Question: I have the following data:
'''
df <- structure(list(TPR = c(0.02, 0.04, 0.06, 0.08, 0.1, 0.12, 0.14,
0.16, 0.18, 0.2, 0.22, 0.24, 0.26, 0.28, 0.3, 0.32, 0.34, 0.36,
0.38, 0.4, 0.42, 0.44, 0.46, 0.48, 0.5, 0.52, 0.54, 0.56, 0.58,
0.6, 0.62, 0.64, 0.64, 0.64, 0.66, 0.68, 0.7, 0.72, 0.74, 0.76,
0.78, 0.8, 0.8, 0.82, 0.82, 0.84, 0.84, 0.84, 0.86, 0.86, 0.86,
0.86, 0.88, 0.88, 0.9, 0.92, 0.92, 0.92, 0.92, 0.94, 0.94, 0.96,
0.96, 0.96, 0.96, 0.96, 0.96, 0.98, 0.98, 0.98, 0.98, 0.98, 0.98,
0.98, 0.98, 0.98, 0.98, 0.98, 1, 1, 1, 1, 1, 1, 1, 1, 1, 1, 1,
1, 1, 1, 1, 1, 1, 1, 1, 1, 1, 1, 0.02, 0.04, 0.06, 0.08, 0.1,
0.12, 0.14, 0.16, 0.18, 0.2, 0.22, 0.24, 0.24, 0.26, 0.28, 0.3,
0.32, 0.34, 0.36, 0.38, 0.4, 0.42, 0.42, 0.42, 0.44, 0.46, 0.48,
0.5, 0.52, 0.54, 0.56, 0.58, 0.6, 0.6, 0.6, 0.6, 0.62, 0.62,
0.62, 0.64, 0.66, 0.66, 0.68, 0.68, 0.68, 0.7, 0.72, 0.74, 0.76,
0.78, 0.8, 0.8, 0.8, 0.82, 0.82, 0.84, 0.84, 0.84, 0.86, 0.86,
0.86, 0.86, 0.86, 0.88, 0.88, 0.88, 0.9, 0.9, 0.9, 0.9, 0.9,
0.9, 0.9, 0.92, 0.94, 0.96, 0.96, 0.96, 0.96, 0.96, 0.96, 0.96,
0.98, 0.98, 0.98, 0.98, 0.98, 0.98, 0.98, 0.98, 0.98, 1, 1, 1,
1, 1, 1, 1, 1, 1, 0.02, 0.04, 0.06, 0.08, 0.1, 0.1, 0.1, 0.12,
0.14, 0.16, 0.18, 0.2, 0.22, 0.24, 0.24, 0.26, 0.28, 0.28, 0.3,
0.32, 0.34, 0.36, 0.38, 0.4, 0.42, 0.42, 0.42, 0.42, 0.44, 0.44,
0.44, 0.46, 0.48, 0.48, 0.5, 0.52, 0.54, 0.56, 0.58, 0.58, 0.6,
0.62, 0.62, 0.62, 0.64, 0.66, 0.68, 0.68, 0.7, 0.72, 0.72, 0.72,
0.72, 0.74, 0.74, 0.74, 0.76, 0.76, 0.78, 0.78, 0.8, 0.82, 0.84,
0.84, 0.84, 0.86, 0.88, 0.88, 0.9, 0.9, 0.92, 0.92, 0.92, 0.92,
0.92, 0.92, 0.92, 0.92, 0.94, 0.94, 0.96, 0.96, 0.96, 0.96, 0.98,
0.98, 0.98, 0.98, 0.98, 0.98, 0.98, 0.98, 0.98, 0.98, 0.98, 0.98,
1, 1, 1, 1, 0.02, 0.04, 0.06, 0.06, 0.06, 0.08, 0.08, 0.1, 0.12,
0.14, 0.16, 0.16, 0.18, 0.2, 0.22, 0.24, 0.26, 0.28, 0.28, 0.3,
0.32, 0.32, 0.34, 0.34, 0.36, 0.38, 0.4, 0.42, 0.42, 0.44, 0.46,
0.46, 0.46, 0.48, 0.48, 0.5, 0.52, 0.54, 0.56, 0.56, 0.58, 0.6,
0.62, 0.64, 0.64, 0.64, 0.64, 0.64, 0.66, 0.68, 0.68, 0.7, 0.7,
0.7, 0.7, 0.7, 0.72, 0.74, 0.76, 0.76, 0.78, 0.78, 0.78, 0.8,
0.8, 0.82, 0.82, 0.84, 0.86, 0.86, 0.86, 0.86, 0.88, 0.9, 0.92,
0.92, 0.92, 0.92, 0.92, 0.92, 0.92, 0.92, 0.92, 0.94, 0.94, 0.94,
0.94, 0.94, 0.94, 0.96, 0.98, 0.98, 0.98, 0.98, 1, 1, 1, 1, 1,
1), FPR = c(0, 0, 0, 0, 0, 0, 0, 0, 0, 0, 0, 0, 0, 0, 0, 0, 0,
0, 0, 0, 0, 0, 0, 0, 0, 0, 0, 0, 0, 0, 0, 0, 0.02, 0.04, 0.04,
0.04, 0.04, 0.04, 0.04, 0.04, 0.04, 0.04, 0.06, 0.06, 0.08, 0.08,
0.1, 0.12, 0.12, 0.14, 0.16, 0.18, 0.18, 0.2, 0.2, 0.2, 0.22,
0.24, 0.26, 0.26, 0.28, 0.28, 0.3, 0.32, 0.34, 0.36, 0.38, 0.38,
0.4, 0.42, 0.44, 0.46, 0.48, 0.5, 0.52, 0.54, 0.56, 0.58, 0.58,
0.6, 0.62, 0.64, 0.66, 0.68, 0.7, 0.72, 0.74, 0.76, 0.78, 0.8,
0.82, 0.84, 0.86, 0.88, 0.9, 0.92, 0.94, 0.96, 0.98, 1, 0, 0,
0, 0, 0, 0, 0, 0, 0, 0, 0, 0, 0.02, 0.02, 0.02, 0.02, 0.02, 0.02,
0.02, 0.02, 0.02, 0.02, 0.04, 0.06, 0.06, 0.06, 0.06, 0.06, 0.06,
0.06, 0.06, 0.06, 0.06, 0.08, 0.1, 0.12, 0.12, 0.14, 0.16, 0.16,
0.16, 0.18, 0.18, 0.2, 0.22, 0.22, 0.22, 0.22, 0.22, 0.22, 0.22,
0.24, 0.26, 0.26, 0.28, 0.28, 0.3, 0.32, 0.32, 0.34, 0.36, 0.38,
0.4, 0.4, 0.42, 0.44, 0.44, 0.46, 0.48, 0.5, 0.52, 0.54, 0.56,
0.56, 0.56, 0.56, 0.58, 0.6, 0.62, 0.64, 0.66, 0.68, 0.68, 0.7,
0.72, 0.74, 0.76, 0.78, 0.8, 0.82, 0.84, 0.84, 0.86, 0.88, 0.9,
0.92, 0.94, 0.96, 0.98, 1, 0, 0, 0, 0, 0, 0.02, 0.04, 0.04, 0.04,
0.04, 0.04, 0.04, 0.04, 0.04, 0.06, 0.06, 0.06, 0.08, 0.08, 0.08,
0.08, 0.08, 0.08, 0.08, 0.08, 0.1, 0.12, 0.14, 0.14, 0.16, 0.18,
0.18, 0.18, 0.2, 0.2, 0.2, 0.2, 0.2, 0.2, 0.22, 0.22, 0.22, 0.24,
0.26, 0.26, 0.26, 0.26, 0.28, 0.28, 0.28, 0.3, 0.32, 0.34, 0.34,
0.36, 0.38, 0.38, 0.4, 0.4, 0.42, 0.42, 0.42, 0.42, 0.44, 0.46,
0.46, 0.46, 0.48, 0.48, 0.5, 0.5, 0.52, 0.54, 0.56, 0.58, 0.6,
0.62, 0.64, 0.64, 0.66, 0.66, 0.68, 0.7, 0.72, 0.72, 0.74, 0.76,
0.78, 0.8, 0.82, 0.84, 0.86, 0.88, 0.9, 0.92, 0.94, 0.94, 0.96,
0.98, 1, 0, 0, 0, 0.02, 0.04, 0.04, 0.06, 0.06, 0.06, 0.06, 0.06,
0.08, 0.08, 0.08, 0.08, 0.08, 0.08, 0.08, 0.1, 0.1, 0.1, 0.12,
0.12, 0.14, 0.14, 0.14, 0.14, 0.14, 0.16, 0.16, 0.16, 0.18, 0.2,
0.2, 0.22, 0.22, 0.22, 0.22, 0.22, 0.24, 0.24, 0.24, 0.24, 0.24,
0.26, 0.28, 0.3, 0.32, 0.32, 0.32, 0.34, 0.34, 0.36, 0.38, 0.4,
0.42, 0.42, 0.42, 0.42, 0.44, 0.44, 0.46, 0.48, 0.48, 0.5, 0.5,
0.52, 0.52, 0.52, 0.54, 0.56, 0.58, 0.58, 0.58, 0.58, 0.6, 0.62,
0.64, 0.66, 0.68, 0.7, 0.72, 0.74, 0.74, 0.76, 0.78, 0.8, 0.82,
0.84, 0.84, 0.84, 0.86, 0.88, 0.9, 0.9, 0.92, 0.94, 0.96, 0.98,
1), GeneSet = structure(c(1L, 1L, 1L, 1L, 1L, 1L, 1L, 1L, 1L,
1L, 1L, 1L, 1L, 1L, 1L, 1L, 1L, 1L, 1L, 1L, 1L, 1L, 1L, 1L, 1L,
1L, 1L, 1L, 1L, 1L, 1L, 1L, 1L, 1L, 1L, 1L, 1L, 1L, 1L, 1L, 1L,
1L, 1L, 1L, 1L, 1L, 1L, 1L, 1L, 1L, 1L, 1L, 1L, 1L, 1L, 1L, 1L,
1L, 1L, 1L, 1L, 1L, 1L, 1L, 1L, 1L, 1L, 1L, 1L, 1L, 1L, 1L, 1L,
1L, 1L, 1L, 1L, 1L, 1L, 1L, 1L, 1L, 1L, 1L, 1L, 1L, 1L, 1L, 1L,
1L, 1L, 1L, 1L, 1L, 1L, 1L, 1L, 1L, 1L, 1L, 2L, 2L, 2L, 2L, 2L,
2L, 2L, 2L, 2L, 2L, 2L, 2L, 2L, 2L, 2L, 2L, 2L, 2L, 2L, 2L, 2L,
2L, 2L, 2L, 2L, 2L, 2L, 2L, 2L, 2L, 2L, 2L, 2L, 2L, 2L, 2L, 2L,
2L, 2L, 2L, 2L, 2L, 2L, 2L, 2L, 2L, 2L, 2L, 2L, 2L, 2L, 2L, 2L,
2L, 2L, 2L, 2L, 2L, 2L, 2L, 2L, 2L, 2L, 2L, 2L, 2L, 2L, 2L, 2L,
2L, 2L, 2L, 2L, 2L, 2L, 2L, 2L, 2L, 2L, 2L, 2L, 2L, 2L, 2L, 2L,
2L, 2L, 2L, 2L, 2L, 2L, 2L, 2L, 2L, 2L, 2L, 2L, 2L, 2L, 2L, 3L,
3L, 3L, 3L, 3L, 3L, 3L, 3L, 3L, 3L, 3L, 3L, 3L, 3L, 3L, 3L, 3L,
3L, 3L, 3L, 3L, 3L, 3L, 3L, 3L, 3L, 3L, 3L, 3L, 3L, 3L, 3L, 3L,
3L, 3L, 3L, 3L, 3L, 3L, 3L, 3L, 3L, 3L, 3L, 3L, 3L, 3L, 3L, 3L,
3L, 3L, 3L, 3L, 3L, 3L, 3L, 3L, 3L, 3L, 3L, 3L, 3L, 3L, 3L, 3L,
3L, 3L, 3L, 3L, 3L, 3L, 3L, 3L, 3L, 3L, 3L, 3L, 3L, 3L, 3L, 3L,
3L, 3L, 3L, 3L, 3L, 3L, 3L, 3L, 3L, 3L, 3L, 3L, 3L, 3L, 3L, 3L,
3L, 3L, 3L, 4L, 4L, 4L, 4L, 4L, 4L, 4L, 4L, 4L, 4L, 4L, 4L, 4L,
4L, 4L, 4L, 4L, 4L, 4L, 4L, 4L, 4L, 4L, 4L, 4L, 4L, 4L, 4L, 4L,
4L, 4L, 4L, 4L, 4L, 4L, 4L, 4L, 4L, 4L, 4L, 4L, 4L, 4L, 4L, 4L,
4L, 4L, 4L, 4L, 4L, 4L, 4L, 4L, 4L, 4L, 4L, 4L, 4L, 4L, 4L, 4L,
4L, 4L, 4L, 4L, 4L, 4L, 4L, 4L, 4L, 4L, 4L, 4L, 4L, 4L, 4L, 4L,
4L, 4L, 4L, 4L, 4L, 4L, 4L, 4L, 4L, 4L, 4L, 4L, 4L, 4L, 4L, 4L,
4L, 4L, 4L, 4L, 4L, 4L, 4L), .Label = c("Distort = 1", "Distort = 1.5",
"Distort = 2", "Distort = 2.5"), class = "factor")), .Names = c("TPR",
"FPR", "GeneSet"), row.names = c(NA, -400L), class = "data.frame")
'''
But why the following code fail to create the desired plot?
'''
library(ggplot2)
library(RColorBrewer)
p <- qplot(FPR, TPR, data = df, geom = "blank", main = "ROC curve", xlab = "False Positive Rate (1-Specificity)", ylab = "True Positive Rate (Sensitivity)" )
p <- p + geom_line(aes(x = FPR, y = TPR, data = data, colour = GeneSet), size = 2, alpha = 0.7) + scale_colour_manual(values=colors)
p
'''
I got this error message:
'''
Don't know how to automatically pick scale for object of type data.frame. Defaulting to continuous
Error: Aesthetics must either be length one, or the same length as the dataProblems:data
'''
The desired plot is this:

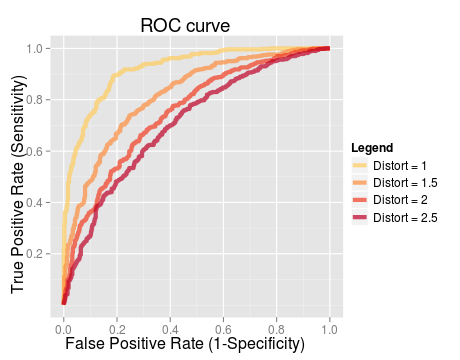
Answer: You don't need to plot 'geom="blank"' and 'geom_line()' - it can be done just by 'geom_line()'. Only colors can't be reproduced because variable colors isn't provided in question.
'''
ggplot(df,aes(FPR,TPR,color=GeneSet))+geom_line(size = 2, alpha = 0.7)+
labs(title= "ROC curve",
x = "False Positive Rate (1-Specificity)",
y = "True Positive Rate (Sensitivity)")
'''